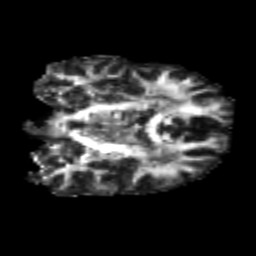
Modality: FA
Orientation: coronal
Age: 20
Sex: male
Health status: healthy
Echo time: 0.074 s